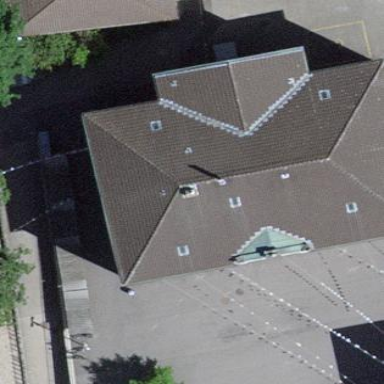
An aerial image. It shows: School building.